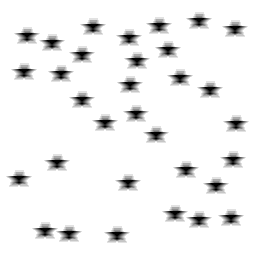
Squares: 0
Triangles: 0
Stars: 32
Total shapes: 32